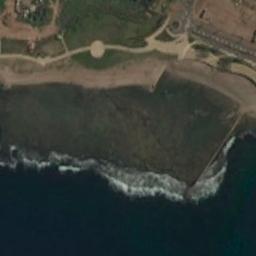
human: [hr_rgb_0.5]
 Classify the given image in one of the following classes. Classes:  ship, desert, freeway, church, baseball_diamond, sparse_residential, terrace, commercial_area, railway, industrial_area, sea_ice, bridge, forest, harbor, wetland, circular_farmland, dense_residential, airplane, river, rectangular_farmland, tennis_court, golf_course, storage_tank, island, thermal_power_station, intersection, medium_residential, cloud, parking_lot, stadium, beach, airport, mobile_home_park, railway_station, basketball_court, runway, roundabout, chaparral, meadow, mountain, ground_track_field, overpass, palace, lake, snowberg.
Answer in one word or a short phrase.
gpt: beach